Interaction volume radius: 10 \u00c5
Interaction volume height: 10 \u00c5
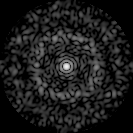
Disorder parameter: 0.8551